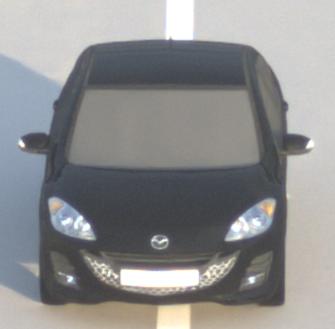
Make: Mazda
Model: 3 1.6
Detailed model: 3 (BL)
Model produced from: 2009/05
Model produced until: 2010/12
Doors: 5
Color: black
Road condition: dry road
Daytime: sunrise or sunset
Contrast: low contrast